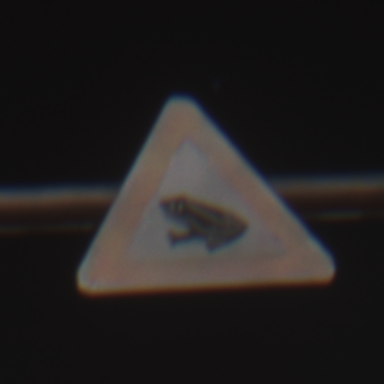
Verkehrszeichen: AmphibienwanderungRechts
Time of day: Night
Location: Outdoor (Urban)
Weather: PartlyCloudy
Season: NotSpecified
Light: Artificial